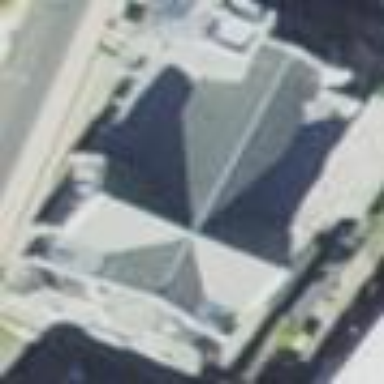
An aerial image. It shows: Building that is place of worship.